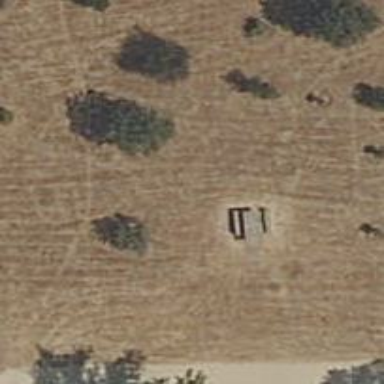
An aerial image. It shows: Picnic table located in leisure land area.